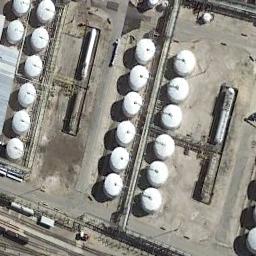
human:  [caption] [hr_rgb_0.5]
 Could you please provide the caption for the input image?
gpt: There are two rows of storage tanks, One of which is larger than the others .

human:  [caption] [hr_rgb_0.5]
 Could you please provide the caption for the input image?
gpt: There are many storage tanks on the bare land .

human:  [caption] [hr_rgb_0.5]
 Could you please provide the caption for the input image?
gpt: There are several buildings beside the storage tanks .

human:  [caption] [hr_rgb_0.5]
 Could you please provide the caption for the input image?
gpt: There are many neatly arranged storage tanks and many pipelines in the factory .

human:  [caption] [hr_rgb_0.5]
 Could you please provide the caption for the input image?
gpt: There are some white storage tanks arranged neatly .